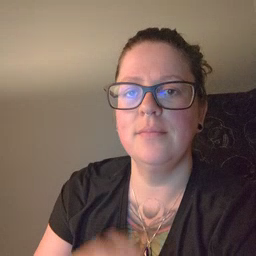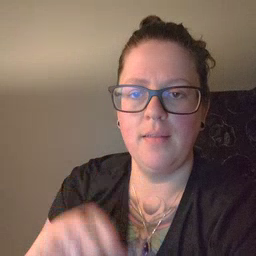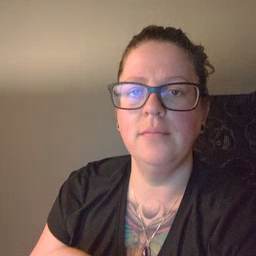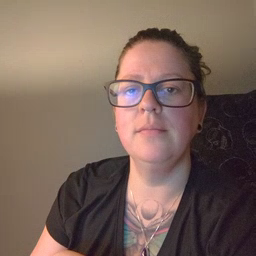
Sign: can